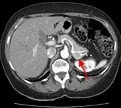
Arterial phase.
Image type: radiology (ct)